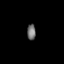
Tissue: prostate
Cell type: Fibroblasts
Senescence score: 0.7418
Nuclear area (px): 134
Mean DAPI intensity: 111.224